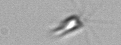
Label: Calciopappus